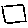
Label: square